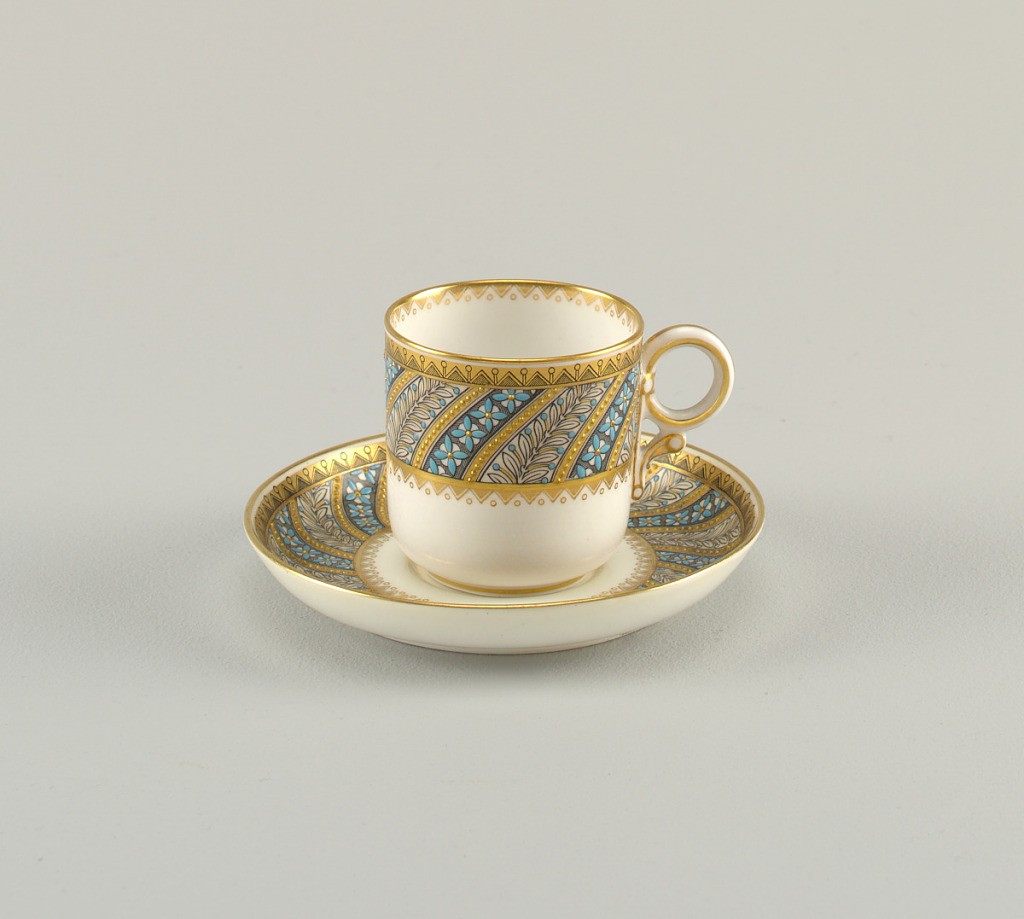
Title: Tea or Coffee Cup and Saucer
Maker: Royal Worcester, English, established 1751
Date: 1903
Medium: porcelain (bone china), vitreous enamel, gold
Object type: cup and saucer
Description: Tea cup with straight sides and loop handle. Cup and saucer decorated with spiraling bands of conventionalized florals and geometric gilding.